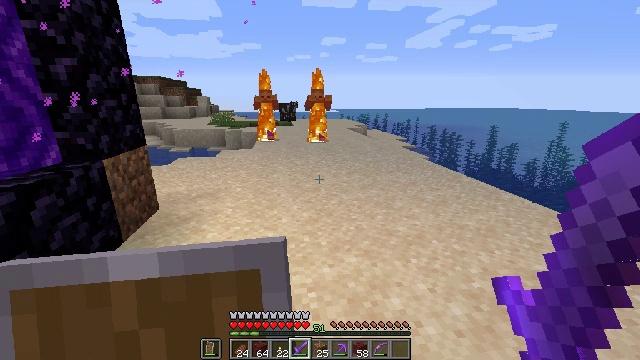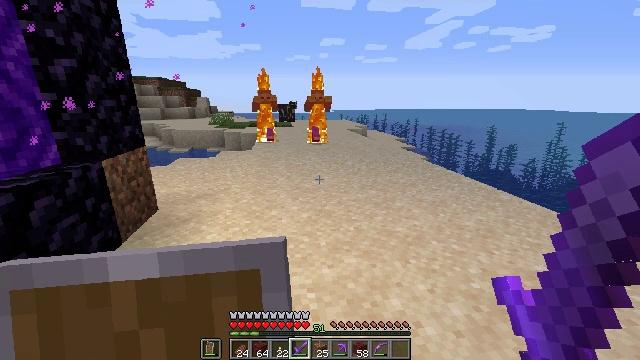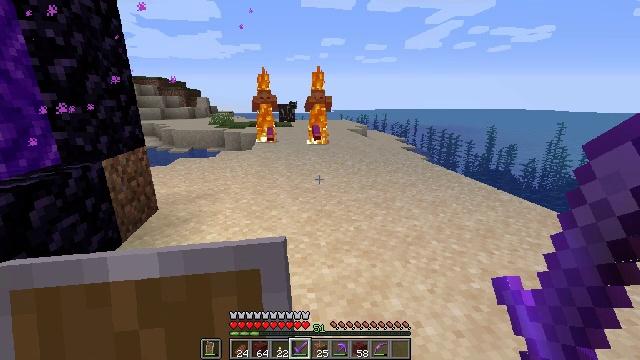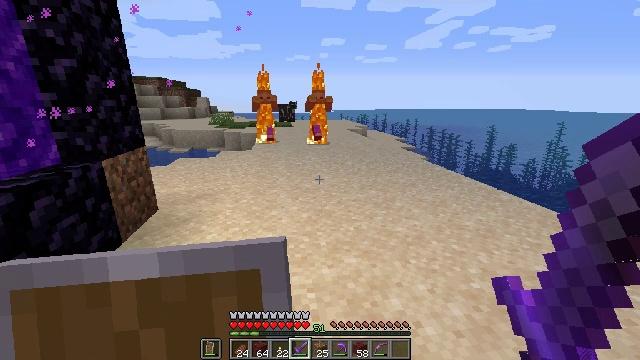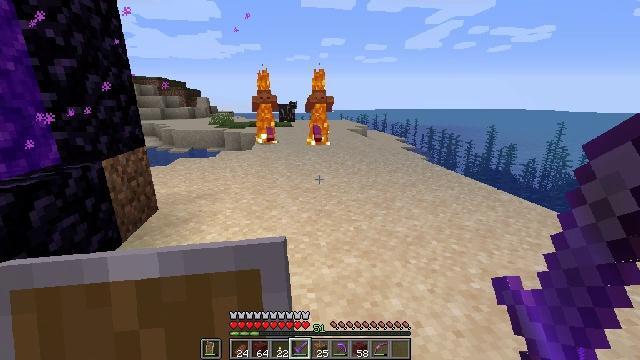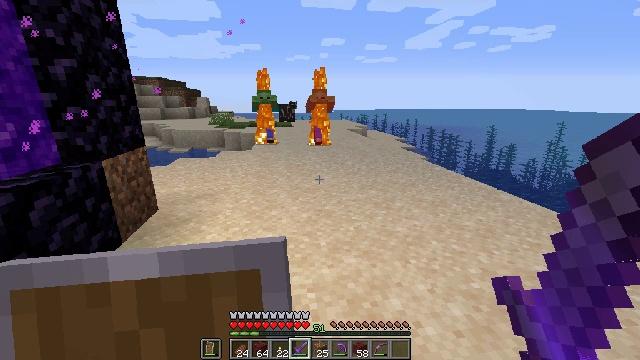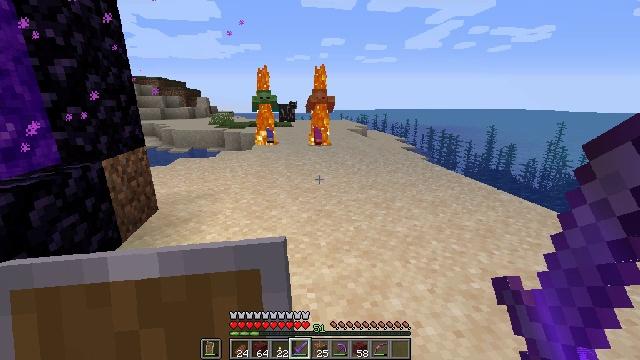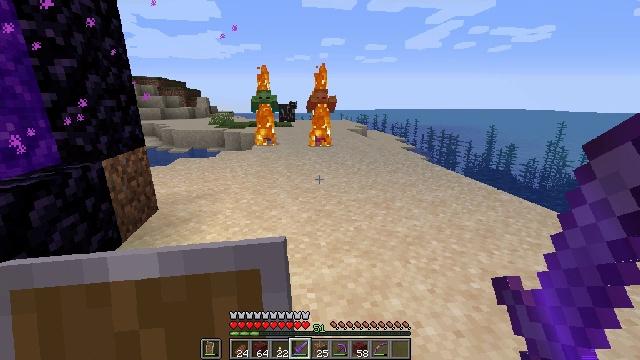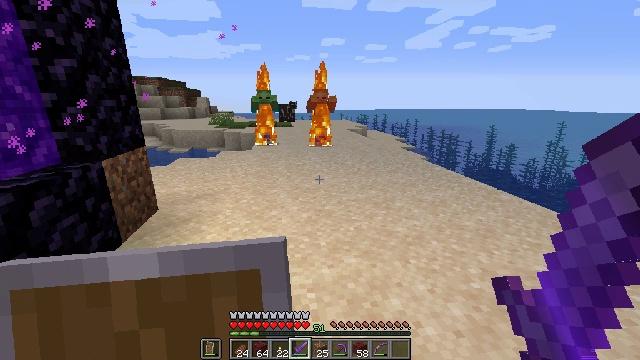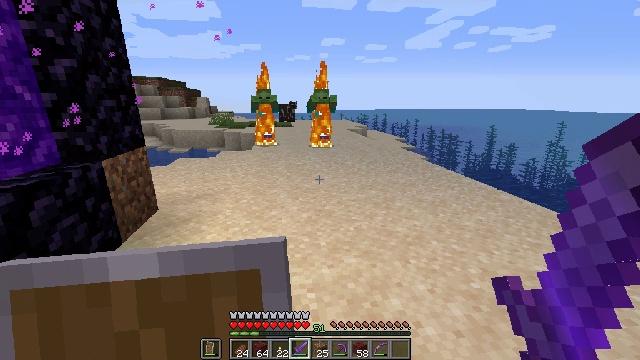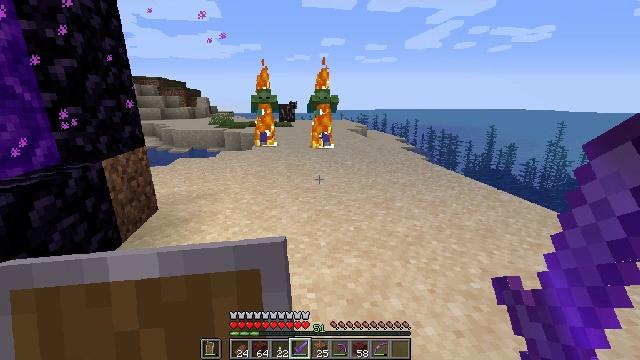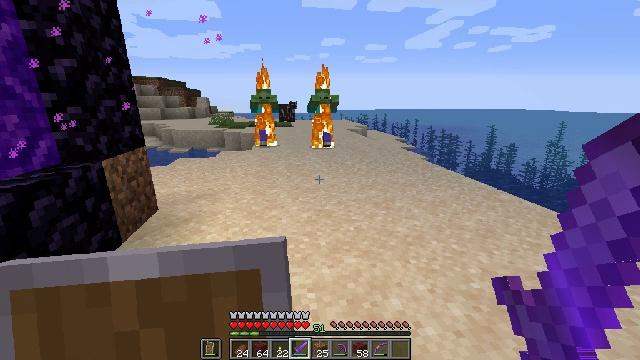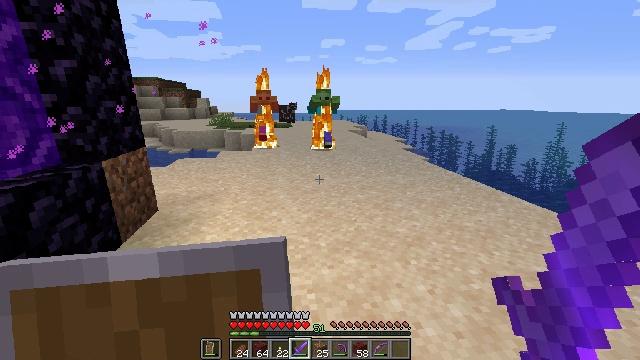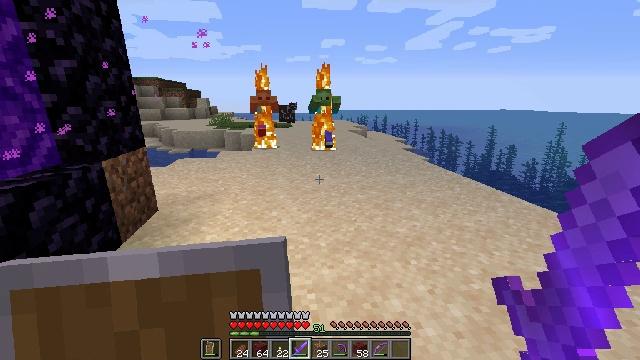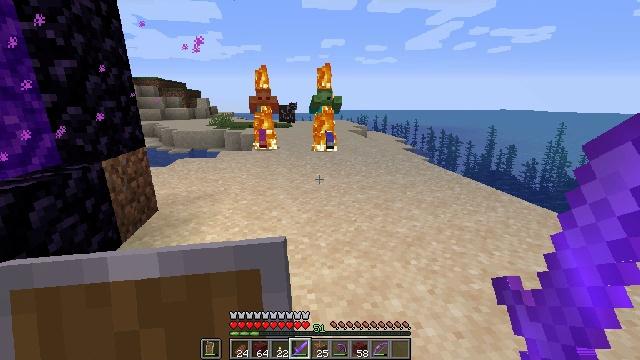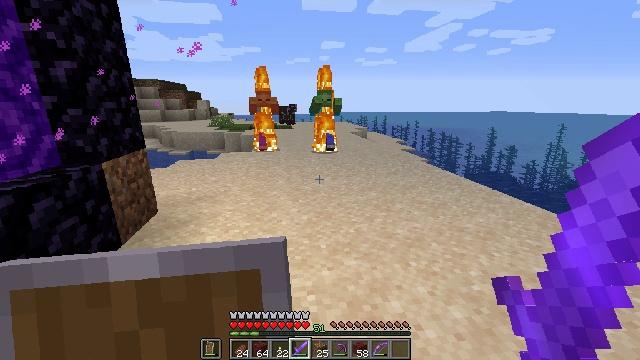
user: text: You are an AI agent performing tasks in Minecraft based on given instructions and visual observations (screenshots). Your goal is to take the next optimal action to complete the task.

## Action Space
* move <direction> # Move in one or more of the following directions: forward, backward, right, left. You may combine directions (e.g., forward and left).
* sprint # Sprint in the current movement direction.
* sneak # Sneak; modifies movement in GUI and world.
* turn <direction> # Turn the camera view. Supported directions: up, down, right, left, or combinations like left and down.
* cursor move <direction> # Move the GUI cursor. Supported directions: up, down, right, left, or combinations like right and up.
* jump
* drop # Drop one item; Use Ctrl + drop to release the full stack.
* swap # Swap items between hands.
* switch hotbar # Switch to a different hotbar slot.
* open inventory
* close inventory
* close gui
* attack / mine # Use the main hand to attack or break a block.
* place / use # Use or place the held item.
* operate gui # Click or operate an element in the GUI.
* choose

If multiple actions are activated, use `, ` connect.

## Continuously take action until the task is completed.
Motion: motion action
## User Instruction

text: Combat the zombie.
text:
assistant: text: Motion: no_op
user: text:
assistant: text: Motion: no_op
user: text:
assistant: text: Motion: no_op
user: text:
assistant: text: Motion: no_op
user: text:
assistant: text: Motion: no_op
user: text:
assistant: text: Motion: no_op
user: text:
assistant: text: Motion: no_op
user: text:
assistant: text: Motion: no_op
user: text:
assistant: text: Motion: no_op
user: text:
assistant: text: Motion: no_op
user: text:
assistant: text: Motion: no_op
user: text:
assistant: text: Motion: no_op
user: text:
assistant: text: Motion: no_op
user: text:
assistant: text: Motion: no_op
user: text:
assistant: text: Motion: no_op
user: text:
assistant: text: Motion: no_op
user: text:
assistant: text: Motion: no_op
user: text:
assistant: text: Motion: no_op
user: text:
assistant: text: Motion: no_op
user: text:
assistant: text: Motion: no_op
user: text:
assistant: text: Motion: no_op
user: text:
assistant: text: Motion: no_op
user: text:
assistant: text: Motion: no_op
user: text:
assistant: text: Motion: no_op
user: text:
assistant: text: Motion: no_op
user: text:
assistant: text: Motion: no_op
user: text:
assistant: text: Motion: no_op
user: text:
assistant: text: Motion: no_op
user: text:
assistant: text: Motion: no_op
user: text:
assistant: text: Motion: no_op